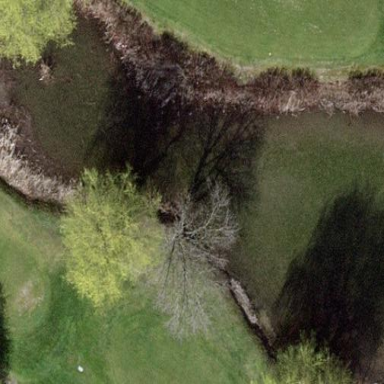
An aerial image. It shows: Water hazard in golf course. The hazard is natural water feature.